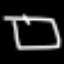
Label: square